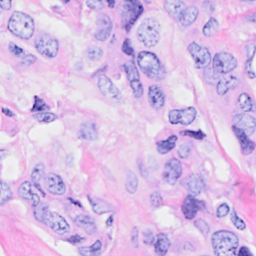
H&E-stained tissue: Breast